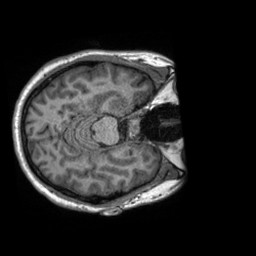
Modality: T1w
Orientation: axial
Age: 36
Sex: male
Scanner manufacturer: siemens
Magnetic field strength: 3 T
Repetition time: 2.3 s
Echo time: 0.00288 s